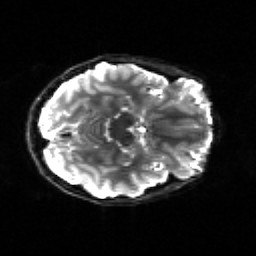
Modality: sbref
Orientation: axial
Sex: male
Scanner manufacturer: siemens
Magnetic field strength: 3 T
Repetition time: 5 s
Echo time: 0.071 s